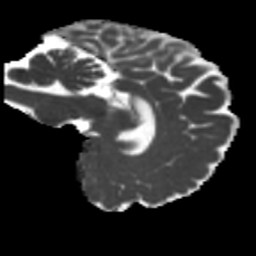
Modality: MD
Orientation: sagittal
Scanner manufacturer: siemens
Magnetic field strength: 3 T
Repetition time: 4 s
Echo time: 0.0594 s